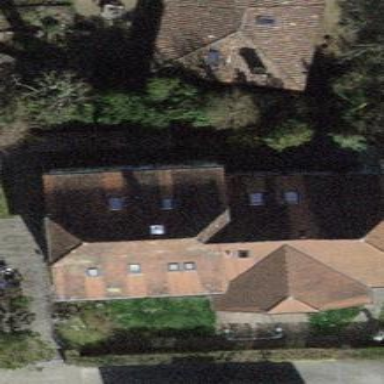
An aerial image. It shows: Building with tile roof.